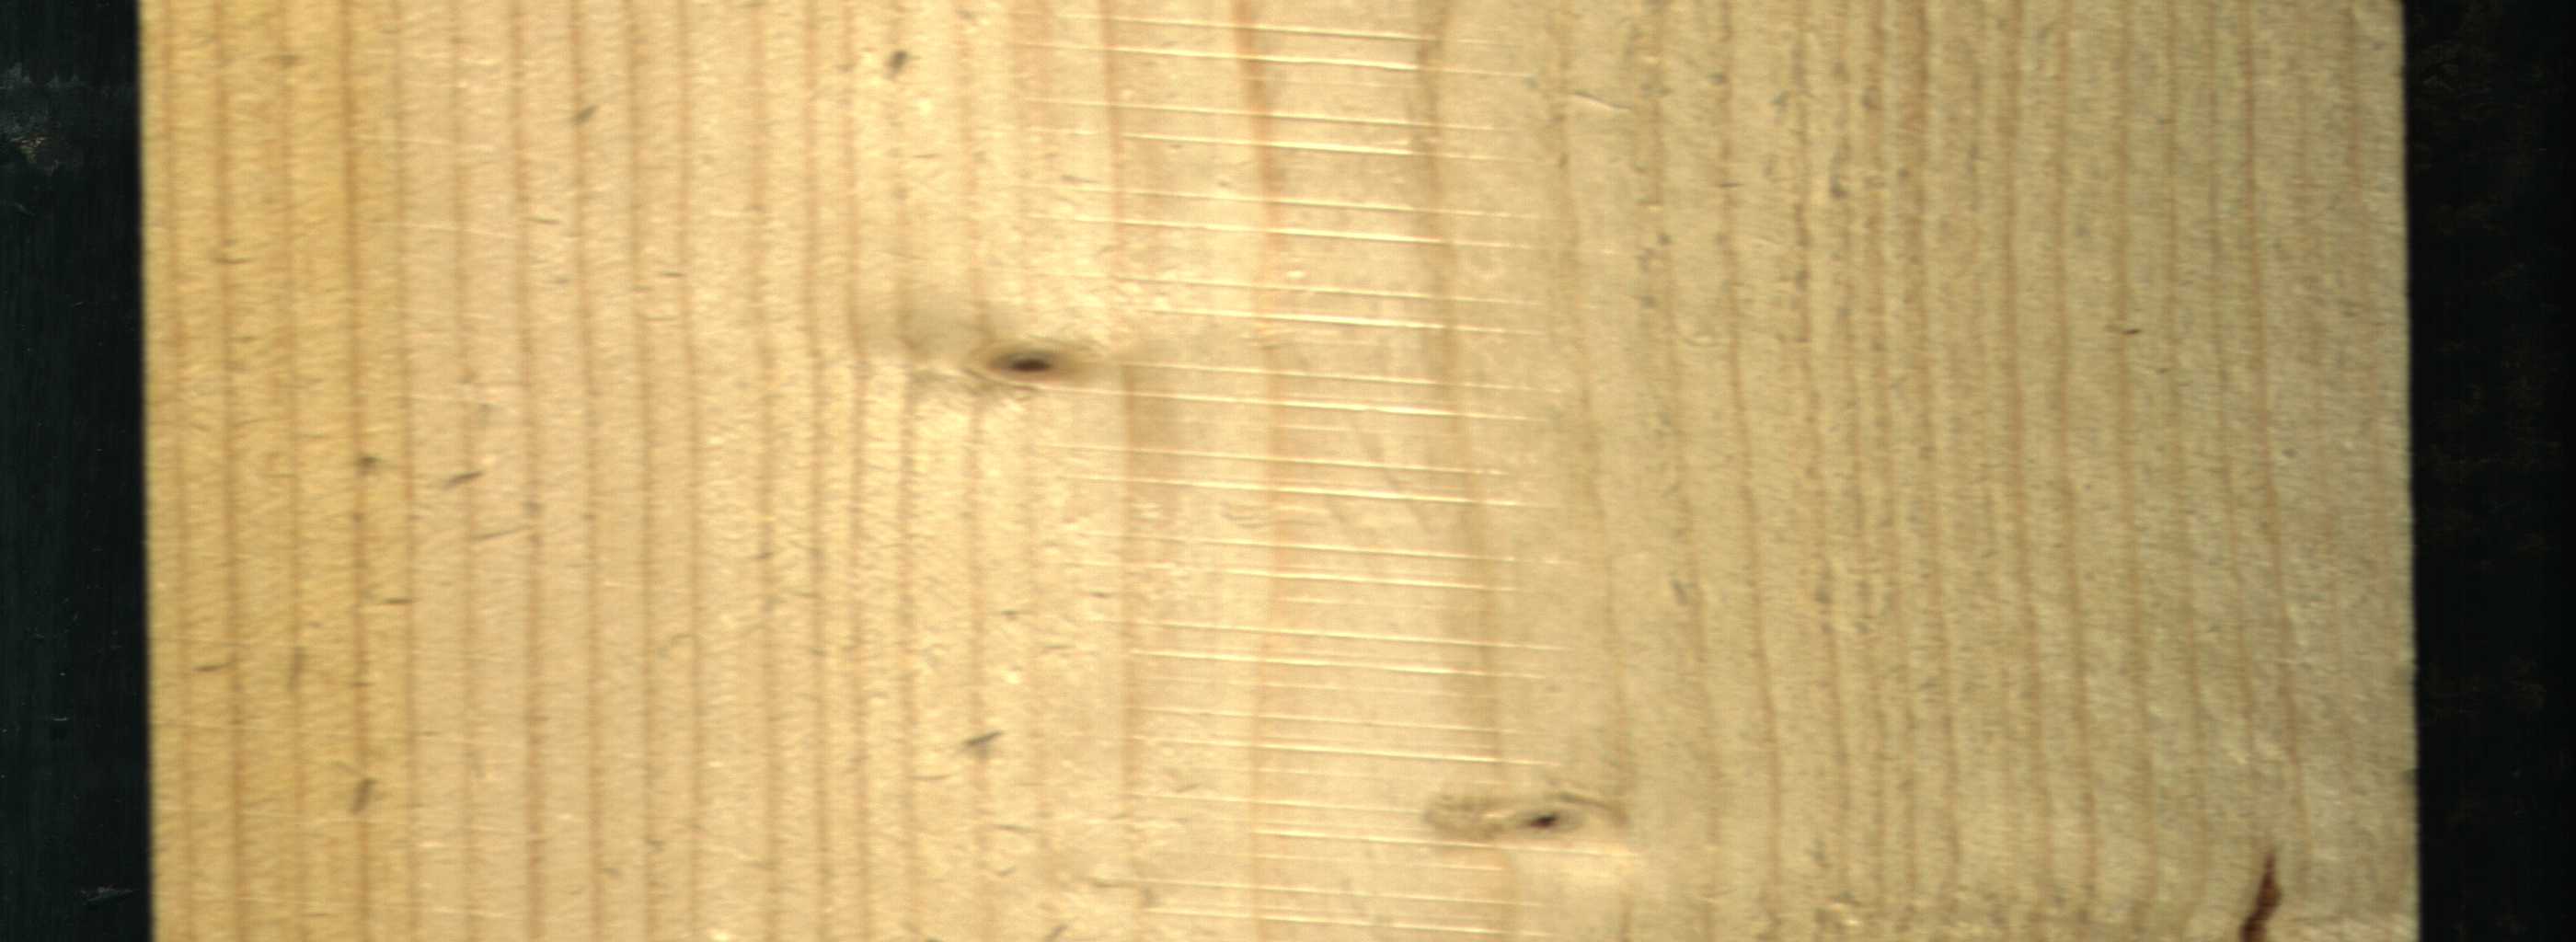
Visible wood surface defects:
resin
Live_Knot
Live_Knot